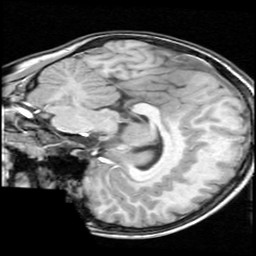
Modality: T1w
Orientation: sagittal
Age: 9
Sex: female
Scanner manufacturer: ge
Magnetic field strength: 1.5 T
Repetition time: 0.03333 s
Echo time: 0.008 s